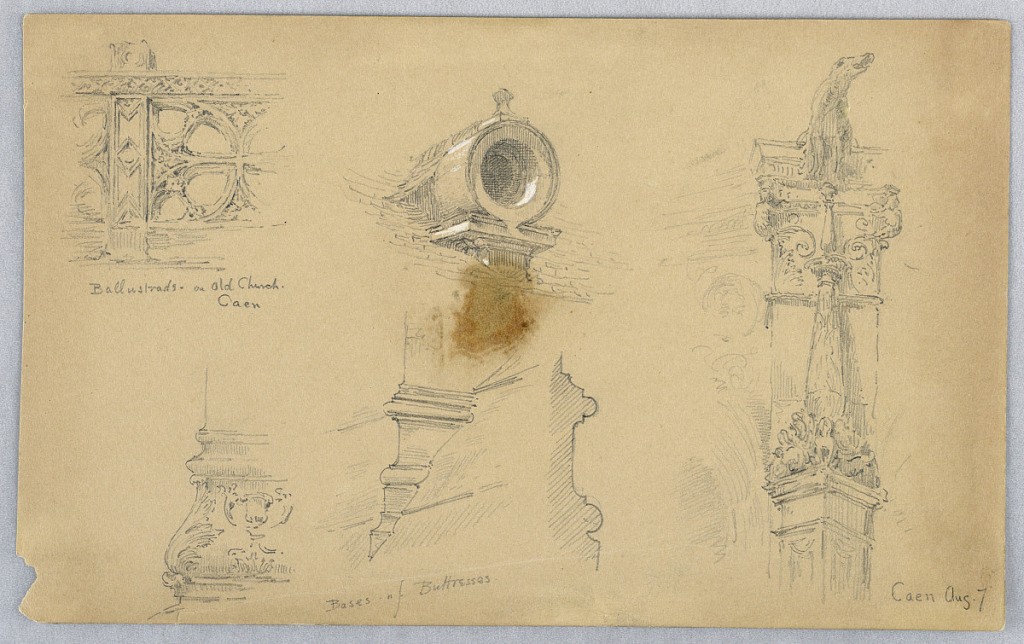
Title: Architectural Sketches in Caen
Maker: Arnold William Brunner, American, 1857–1925
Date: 1883
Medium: Graphite and white heightening on brown paper
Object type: Drawing
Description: Ballustrades, an old church; upper left, bases of buttresses, and two other others.